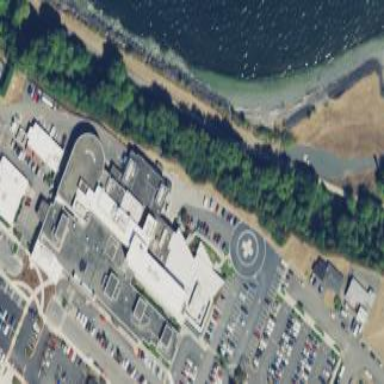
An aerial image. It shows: Healthcare facility identified as hospital.